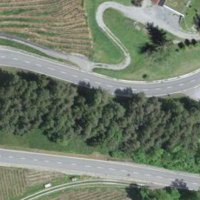
EUNIS habitat code: 40
Species observed at this site:
Cephalanthera rubra
Saponaria ocymoides